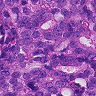
Metastatic tissue present: yes